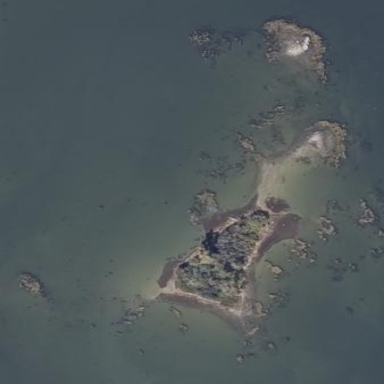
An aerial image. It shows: Island with natural coastline.